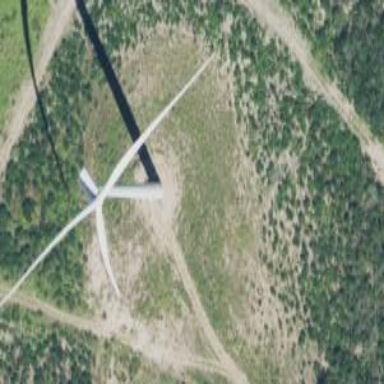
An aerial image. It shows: Wind generator powered by wind. The generator type is horizontal axis and it uses wind turbines.